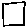
Label: square